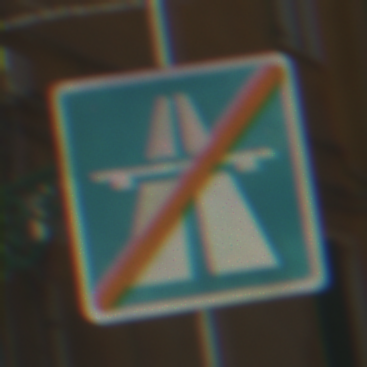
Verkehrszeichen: EndeAutbahn
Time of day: MorningAfternoon
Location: Outdoor (Urban)
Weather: Clear
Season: NotSpecified
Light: Natural